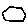
Label: hexagon